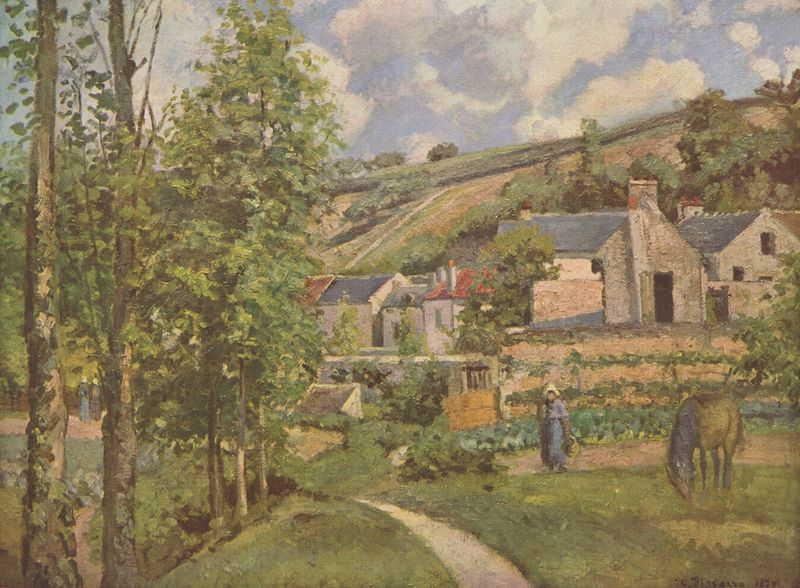
Titel: Landschaft bei Pontoise
Künstler: Camille Pissarro
Standort: Winterthur
Institution: Sammlung Oskar Reinhart
Schlagwörter: baum, berg, blau, blätter, gemälde, himmel, mann, wolken, bäume, cezanne, gelb, grün, impressionismus, landschaft, ocker, stadt, äste, fenster, frankreich, frau, hell, kleid, licht, orange, tür, weiss, dach, gebäude, gras, haus, rot, tier, weg, wiese, wolke, zaun, haube, stein, steine, signatur, öl, feld, felder, häuser, hügel, natur, pappel, weide, zweige, büsche, kirche, pfad, sommertag, wege, pflanzen, esel, genre, pferd, schornstein, garten, gemüse, mähne, schürze, magd, sommer, ort, türen, acker, bäuerin, feldarbeit, heu, berge, hang, dorf, dächer, mauer, schornsteine, ziegel, allee, tag, grasen, hof, hütten, wein, kopftuch, korb, frühling, bauer, tor, anbau, schlote, eingang, provence, wolkeb, idyll, ländlich, mauern, beet, beete, gehöft, siedlung, landwirtschaft, bepflanzung, gemütlich, bäurin, mägde, weinberg, ställe, weinberge, gartentor, bete, naturfarben, dorfansicht, saltat, dorfidylle, woolke, blätter rot